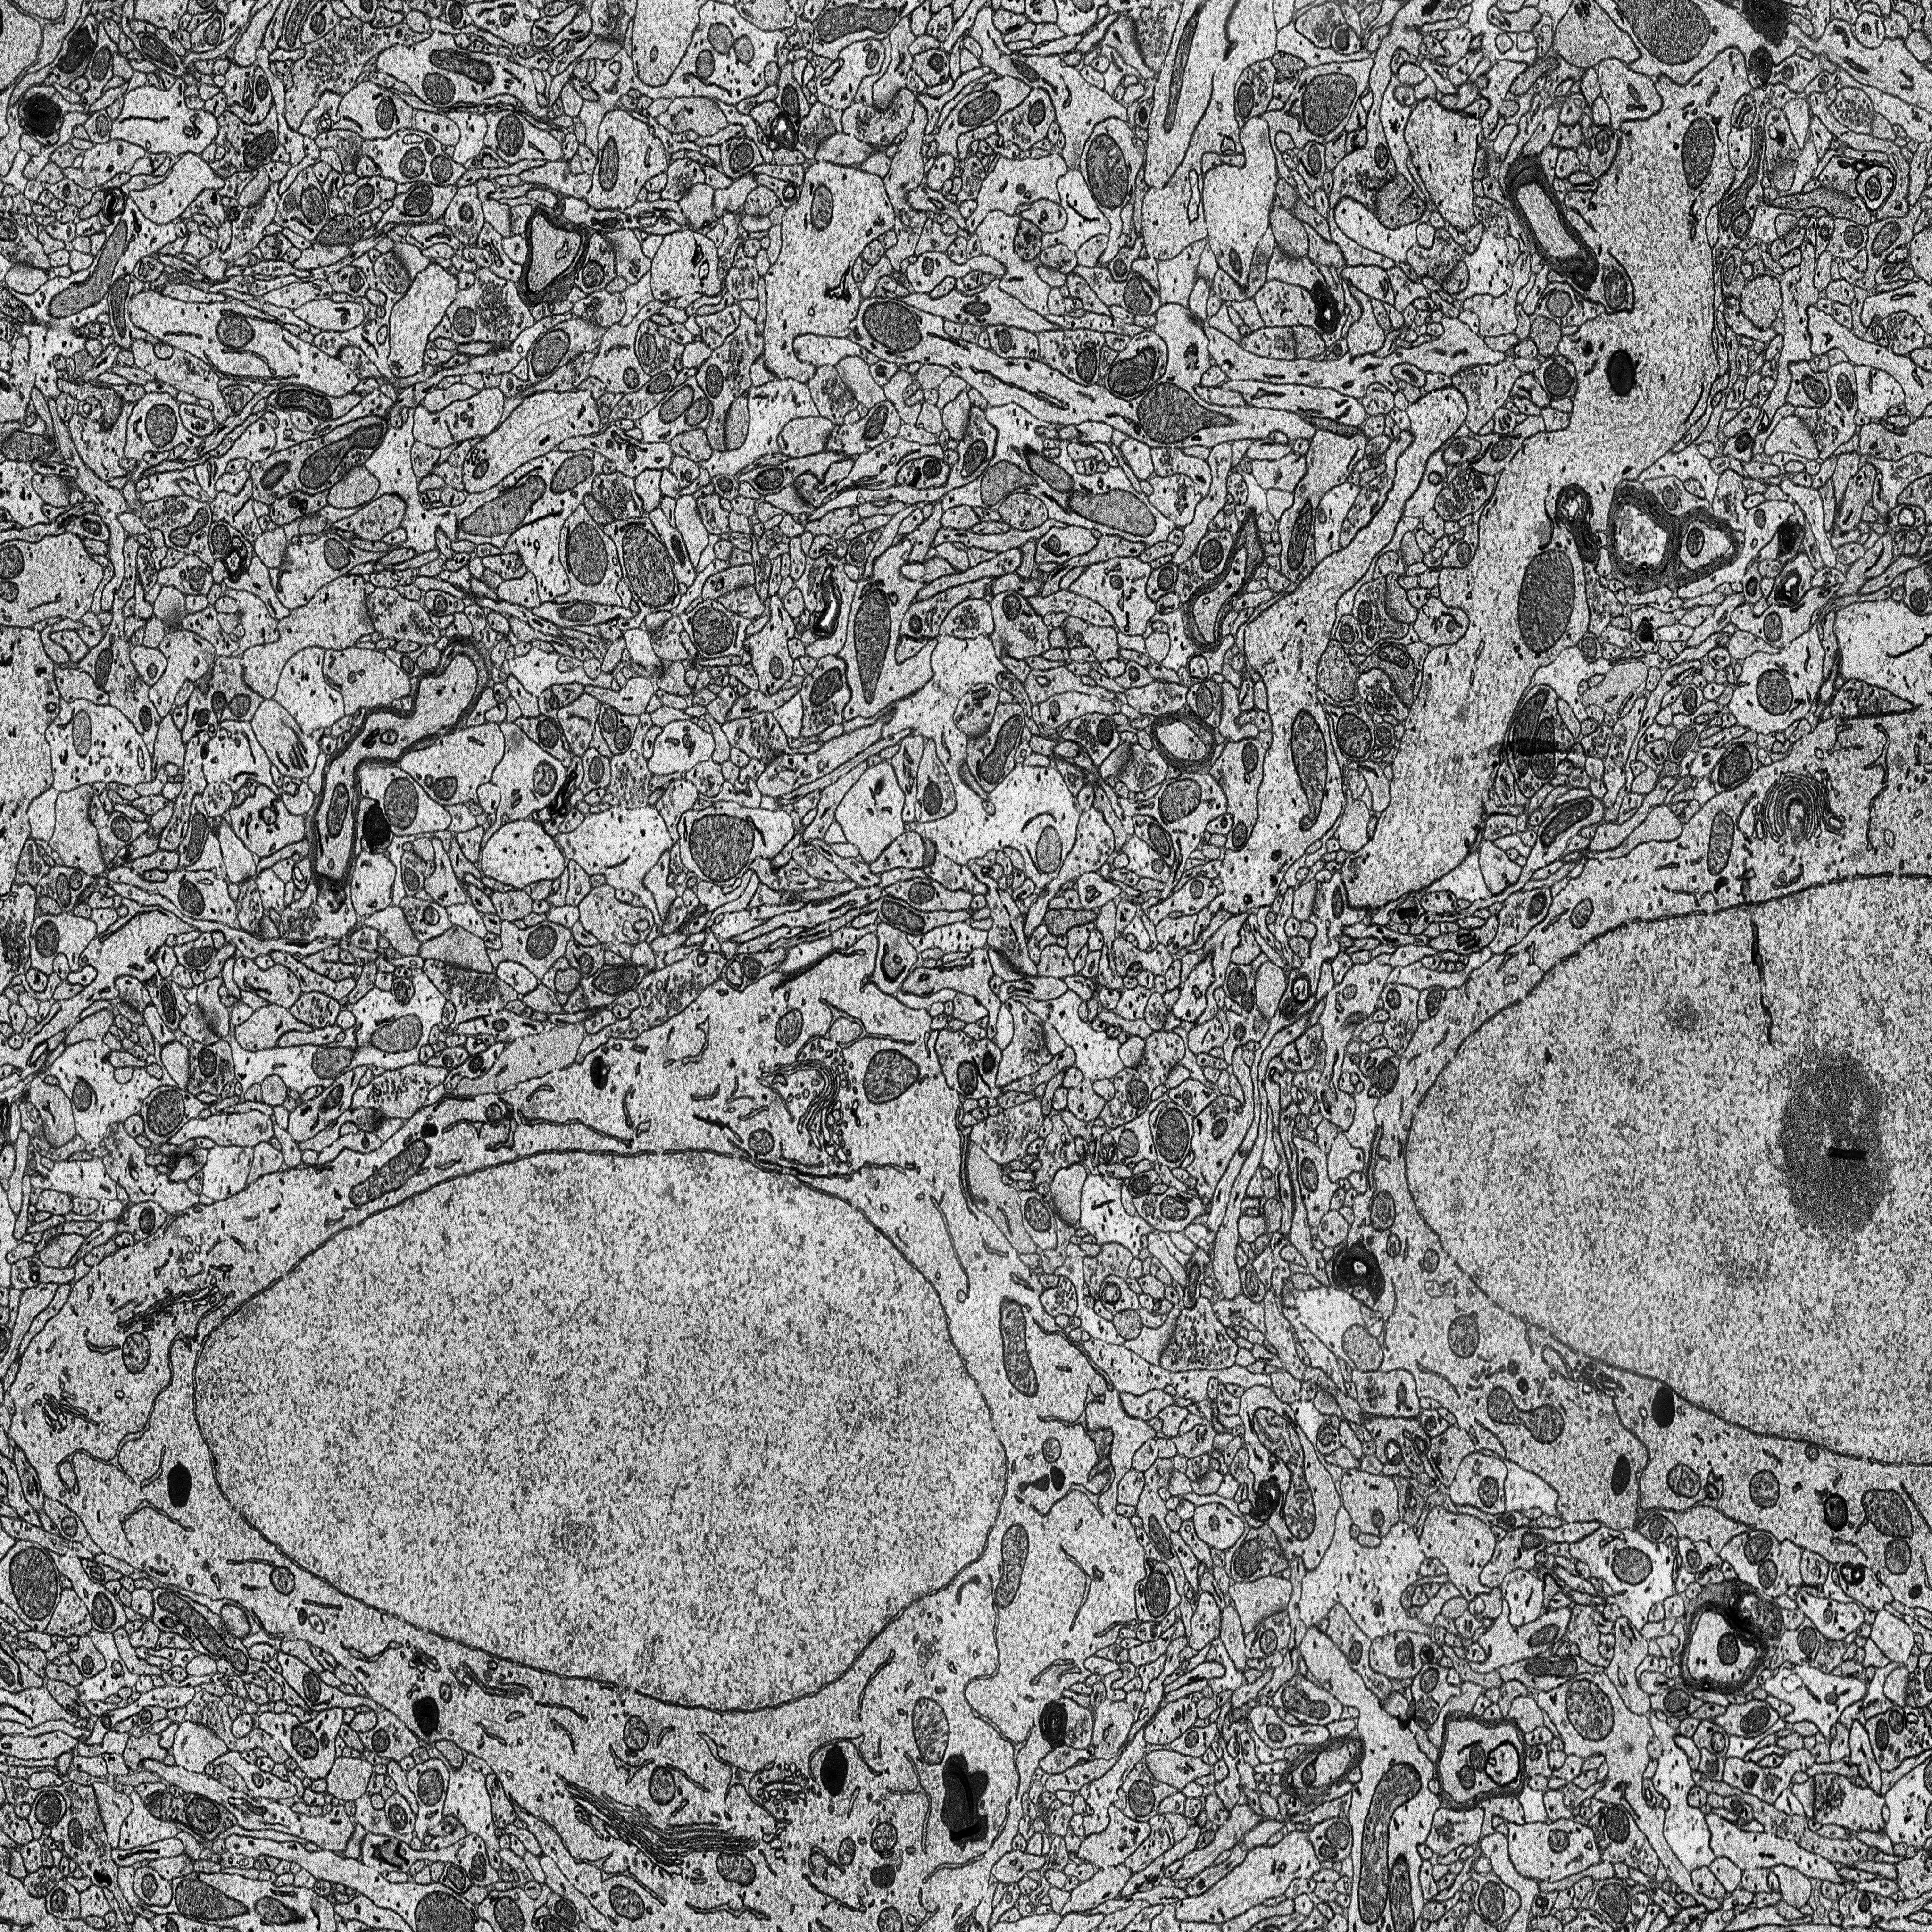
Electron microscopy slice of rat cortex tissue
Slice depth (z): 304
Mitochondria instances in slice: 368